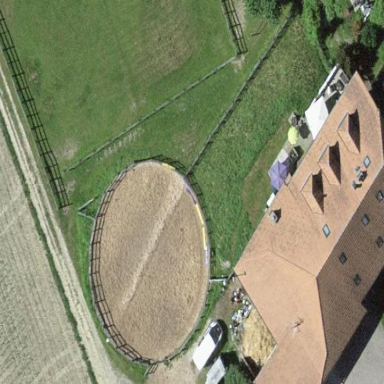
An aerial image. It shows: Equestrian pitch for leisure land sports.